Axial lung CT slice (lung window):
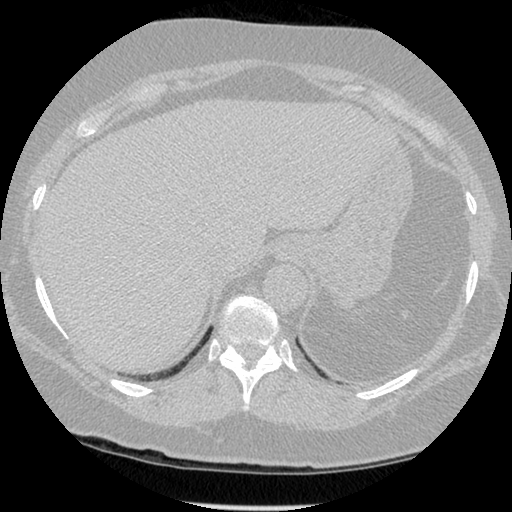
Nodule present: no